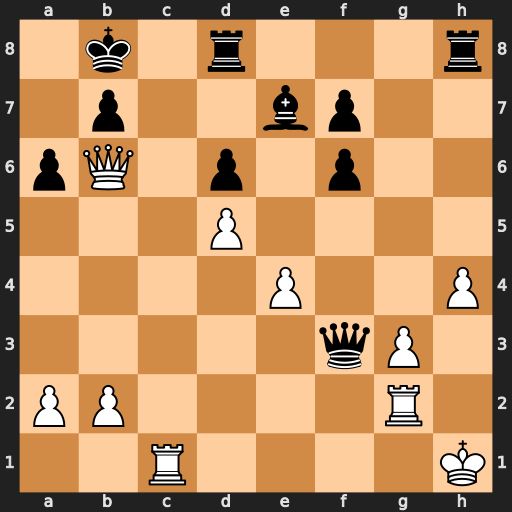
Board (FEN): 1k1r3r/1p2bp2/pQ1p1p2/3P4/4P2P/5qP1/PP4R1/2R4K
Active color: w
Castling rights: -
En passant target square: -
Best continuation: Rc7 Rxh4+ gxh4 Qh3+ Kg1